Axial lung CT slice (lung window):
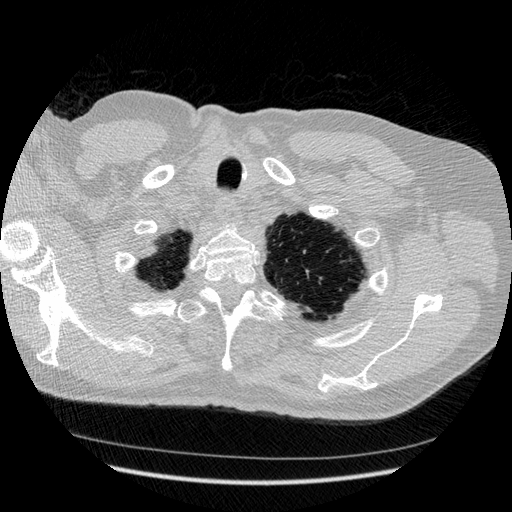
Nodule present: no